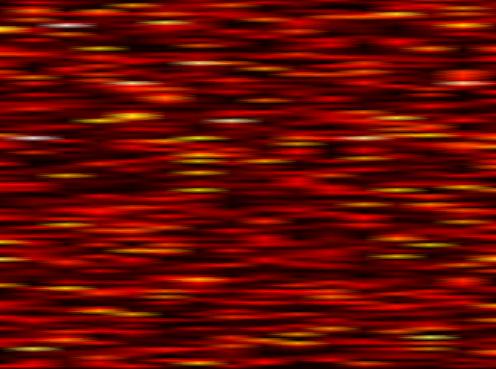
Label: WOLA